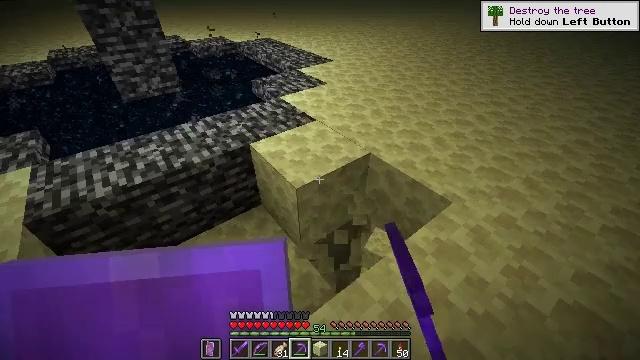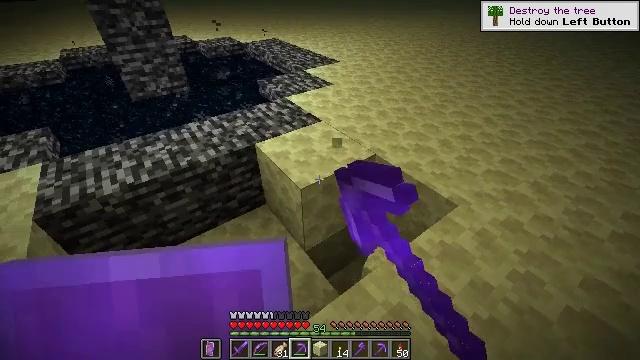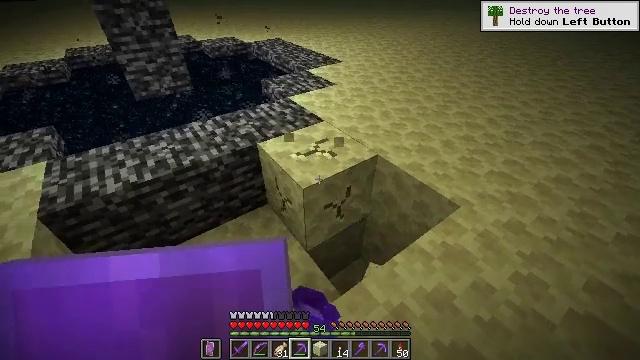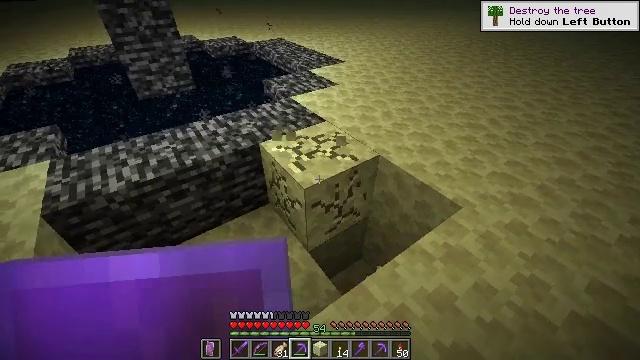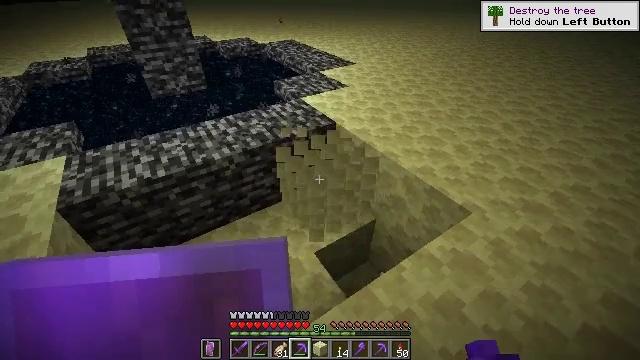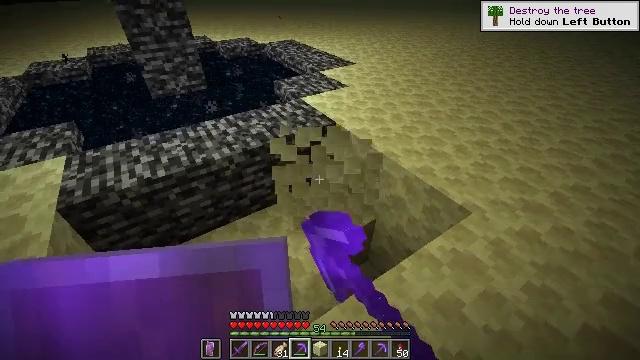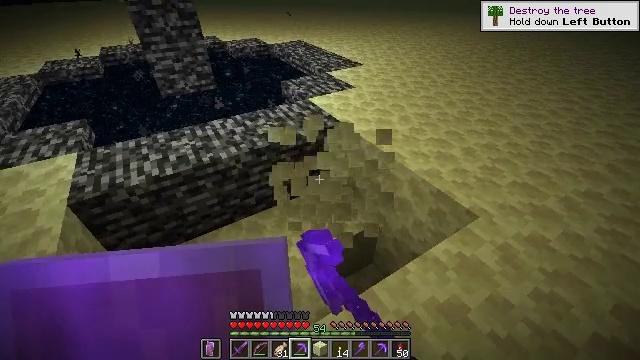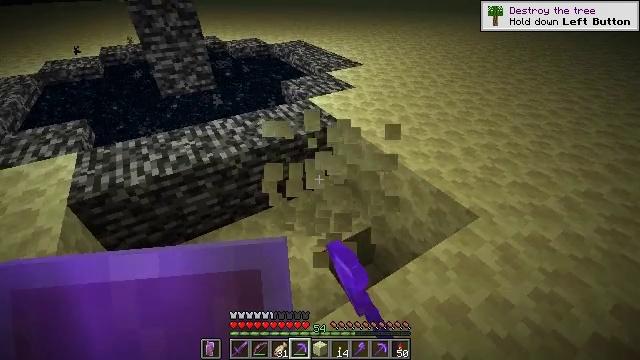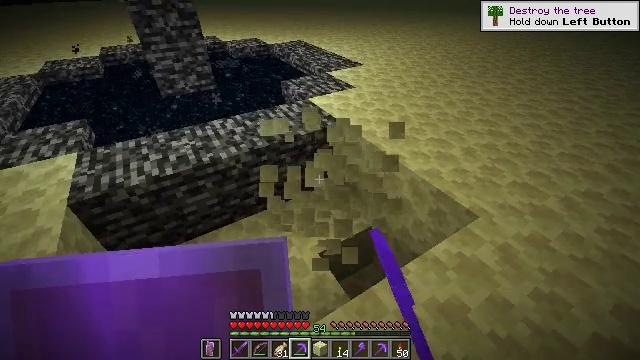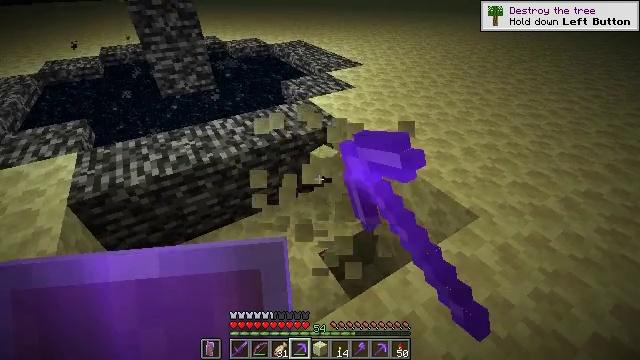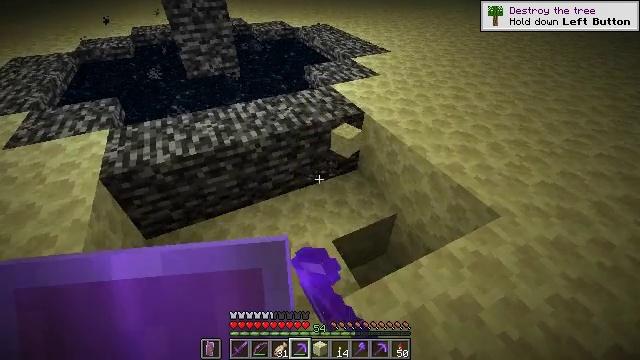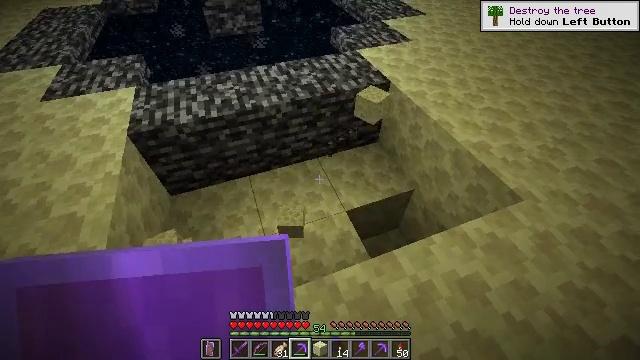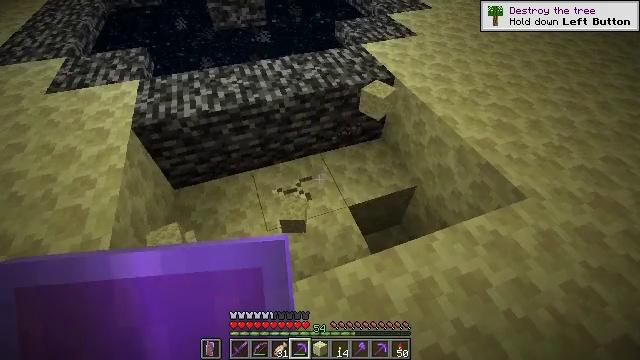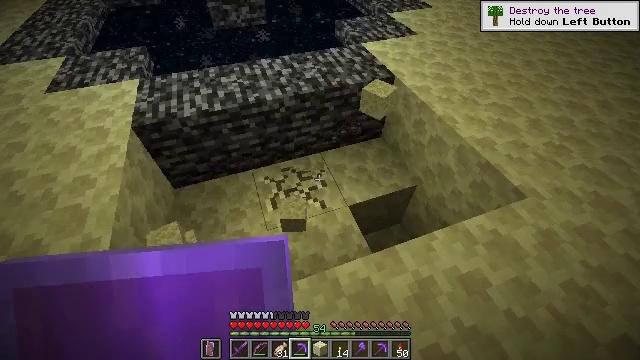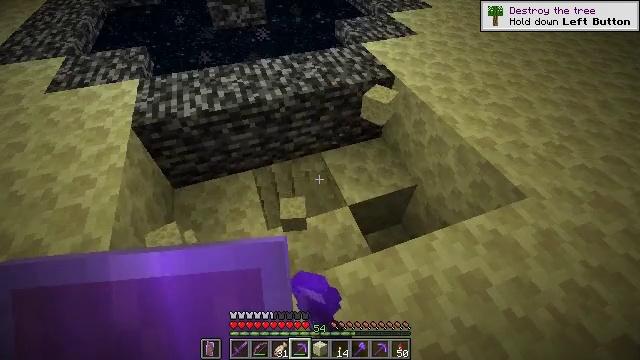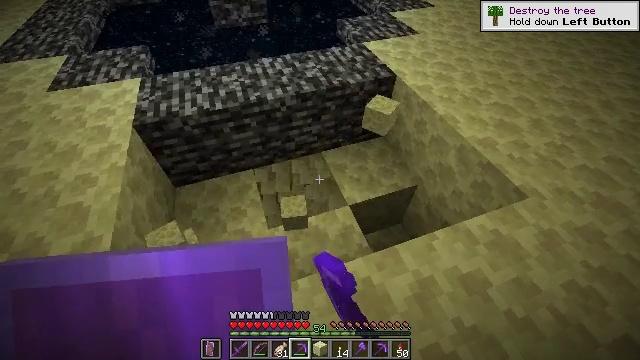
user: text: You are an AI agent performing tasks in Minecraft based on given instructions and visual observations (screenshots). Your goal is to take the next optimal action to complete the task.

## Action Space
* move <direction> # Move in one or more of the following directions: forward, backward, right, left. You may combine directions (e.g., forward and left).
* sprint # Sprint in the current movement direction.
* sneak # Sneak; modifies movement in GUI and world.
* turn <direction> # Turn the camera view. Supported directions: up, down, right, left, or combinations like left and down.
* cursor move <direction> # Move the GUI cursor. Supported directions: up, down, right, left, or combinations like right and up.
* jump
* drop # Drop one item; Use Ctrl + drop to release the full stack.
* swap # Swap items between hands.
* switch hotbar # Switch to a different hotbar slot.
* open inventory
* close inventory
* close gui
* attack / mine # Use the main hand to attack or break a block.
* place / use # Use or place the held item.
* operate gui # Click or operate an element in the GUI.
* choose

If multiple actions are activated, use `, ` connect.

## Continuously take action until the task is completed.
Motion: motion action
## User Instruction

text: Dig the end stone for building materials.
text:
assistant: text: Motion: turn left, attack / mine
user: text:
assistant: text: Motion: attack / mine
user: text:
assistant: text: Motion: attack / mine
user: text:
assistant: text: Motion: turn left, attack / mine
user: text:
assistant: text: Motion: attack / mine
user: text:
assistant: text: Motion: turn left, attack / mine
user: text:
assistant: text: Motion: attack / mine
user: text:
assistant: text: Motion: attack / mine
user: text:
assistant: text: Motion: attack / mine
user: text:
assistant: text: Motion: turn left and down, attack / mine
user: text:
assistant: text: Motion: turn left and down, attack / mine
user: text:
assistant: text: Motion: turn down, attack / mine
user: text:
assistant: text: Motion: attack / mine
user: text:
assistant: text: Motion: attack / mine
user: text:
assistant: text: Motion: attack / mine
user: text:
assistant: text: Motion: turn left, attack / mine
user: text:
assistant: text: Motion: attack / mine
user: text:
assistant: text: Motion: turn left and down, attack / mine
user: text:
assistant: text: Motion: turn left and down, attack / mine
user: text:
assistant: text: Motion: turn left, attack / mine
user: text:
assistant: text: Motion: turn left and up, attack / mine
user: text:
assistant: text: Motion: turn left, attack / mine
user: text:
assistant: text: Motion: attack / mine
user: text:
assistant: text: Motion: attack / mine
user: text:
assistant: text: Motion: attack / mine
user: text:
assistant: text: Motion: attack / mine
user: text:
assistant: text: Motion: attack / mine
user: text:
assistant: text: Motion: attack / mine
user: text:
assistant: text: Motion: attack / mine
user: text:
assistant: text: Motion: attack / mine